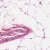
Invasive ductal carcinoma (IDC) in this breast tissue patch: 0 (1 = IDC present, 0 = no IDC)